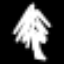
Label: palm tree